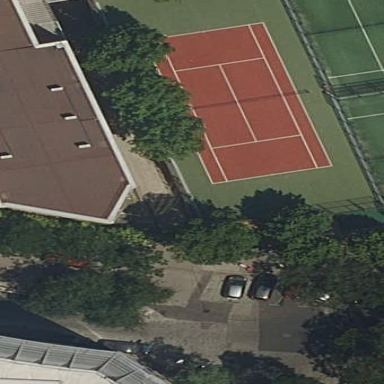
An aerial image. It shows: Tennis court on pitch designated for leisure land.